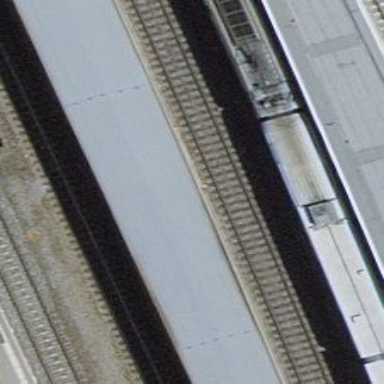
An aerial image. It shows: Public transport stop position along the railway.